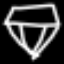
Label: diamond